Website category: sports
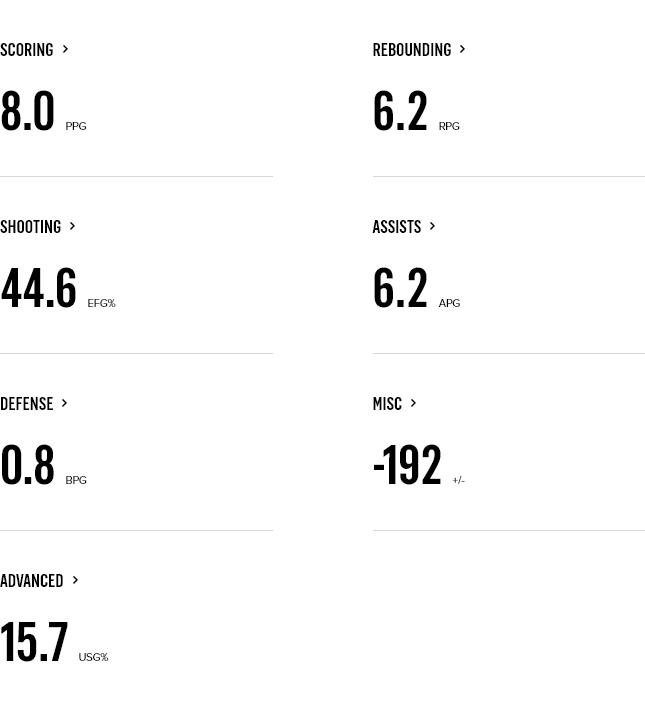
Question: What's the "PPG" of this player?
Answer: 8.0

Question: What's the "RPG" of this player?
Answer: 6.2

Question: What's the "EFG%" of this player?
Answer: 44.6

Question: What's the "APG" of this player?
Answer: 6.2

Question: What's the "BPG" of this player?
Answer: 0.8

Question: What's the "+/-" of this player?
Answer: -192

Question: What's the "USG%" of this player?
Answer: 15.7

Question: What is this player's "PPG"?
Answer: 8.0

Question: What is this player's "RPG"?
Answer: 6.2

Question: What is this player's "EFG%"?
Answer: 44.6

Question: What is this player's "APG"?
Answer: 6.2

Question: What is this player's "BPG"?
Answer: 0.8

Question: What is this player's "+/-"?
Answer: -192

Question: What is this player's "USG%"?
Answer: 15.7

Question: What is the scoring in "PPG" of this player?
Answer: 8.0

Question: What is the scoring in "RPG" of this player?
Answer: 6.2

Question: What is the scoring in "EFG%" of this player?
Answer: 44.6

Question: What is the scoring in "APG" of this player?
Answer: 6.2

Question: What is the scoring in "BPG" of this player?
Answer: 0.8

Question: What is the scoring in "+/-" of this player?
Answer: -192

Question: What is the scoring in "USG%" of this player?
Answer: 15.7

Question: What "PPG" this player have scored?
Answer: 8.0

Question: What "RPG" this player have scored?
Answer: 6.2

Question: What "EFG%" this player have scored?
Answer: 44.6

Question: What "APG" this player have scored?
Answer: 6.2

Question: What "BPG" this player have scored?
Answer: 0.8

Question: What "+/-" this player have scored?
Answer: -192

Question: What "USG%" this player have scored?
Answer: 15.7

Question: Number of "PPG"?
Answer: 8.0

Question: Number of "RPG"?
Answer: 6.2

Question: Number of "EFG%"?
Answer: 44.6

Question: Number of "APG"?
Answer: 6.2

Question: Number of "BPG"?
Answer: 0.8

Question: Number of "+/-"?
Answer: -192

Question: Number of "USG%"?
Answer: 15.7

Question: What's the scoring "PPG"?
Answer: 8.0

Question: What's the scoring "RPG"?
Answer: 6.2

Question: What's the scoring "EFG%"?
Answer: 44.6

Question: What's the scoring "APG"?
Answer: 6.2

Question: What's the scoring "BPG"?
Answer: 0.8

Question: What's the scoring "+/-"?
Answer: -192

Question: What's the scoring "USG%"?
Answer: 15.7